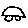
Label: car